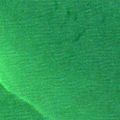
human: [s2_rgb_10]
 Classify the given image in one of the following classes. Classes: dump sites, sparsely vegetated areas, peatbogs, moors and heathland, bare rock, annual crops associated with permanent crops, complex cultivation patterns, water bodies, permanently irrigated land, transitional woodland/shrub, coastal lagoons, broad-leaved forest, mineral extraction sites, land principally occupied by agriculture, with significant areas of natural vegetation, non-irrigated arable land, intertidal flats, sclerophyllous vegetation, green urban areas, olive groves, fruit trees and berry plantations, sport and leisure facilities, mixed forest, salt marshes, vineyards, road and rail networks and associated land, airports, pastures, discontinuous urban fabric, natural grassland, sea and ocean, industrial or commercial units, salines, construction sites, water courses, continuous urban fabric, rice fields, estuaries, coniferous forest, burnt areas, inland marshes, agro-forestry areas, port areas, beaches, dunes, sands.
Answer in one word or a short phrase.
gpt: sea and ocean